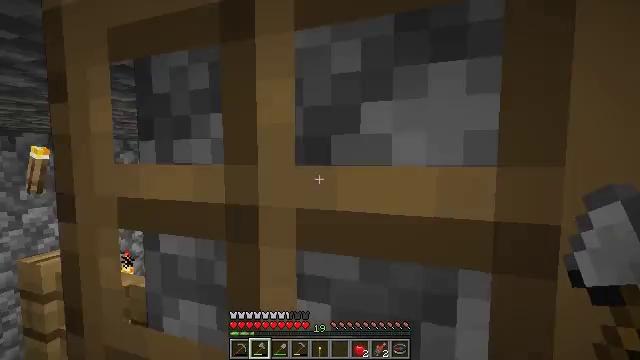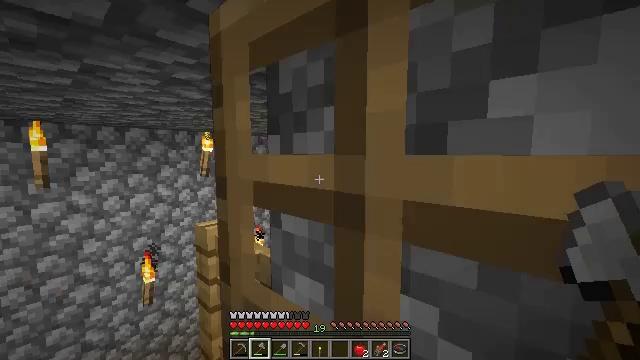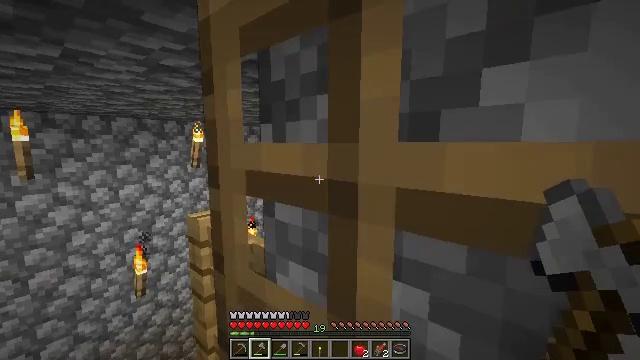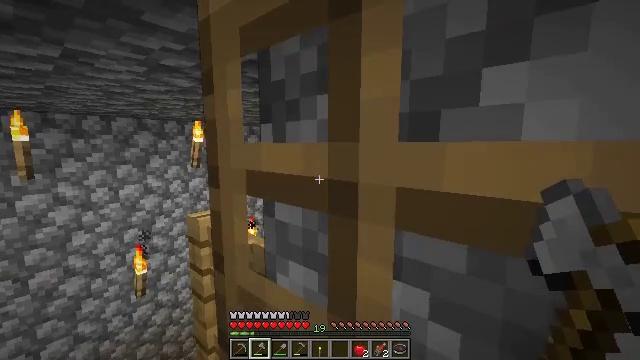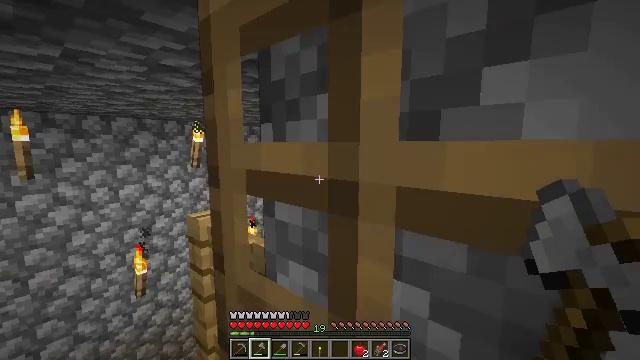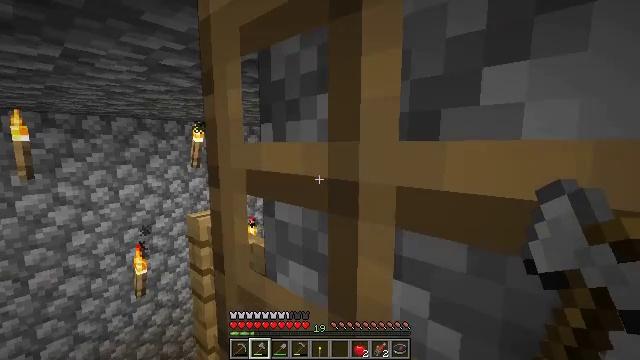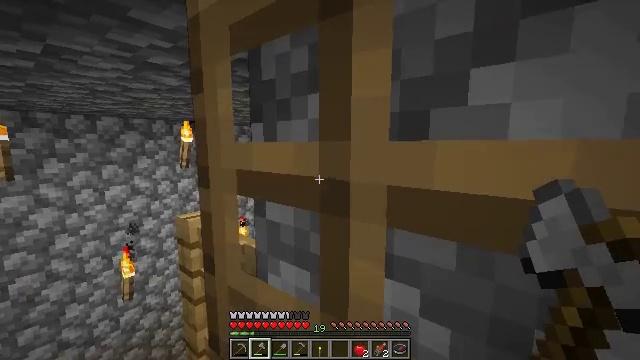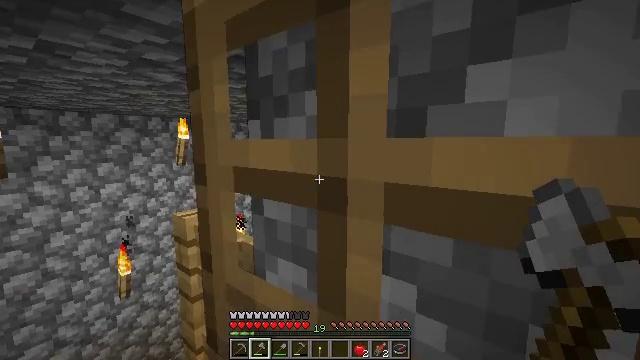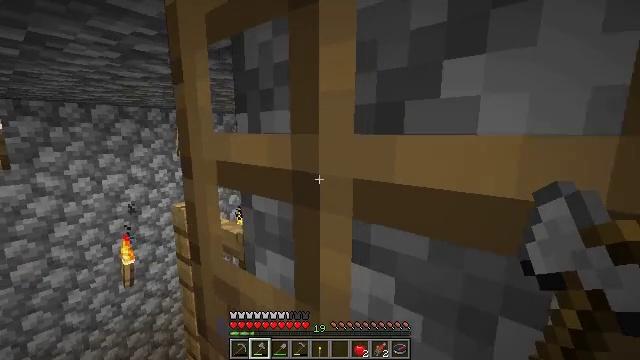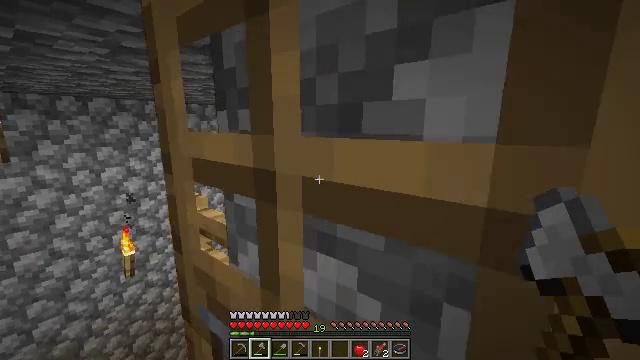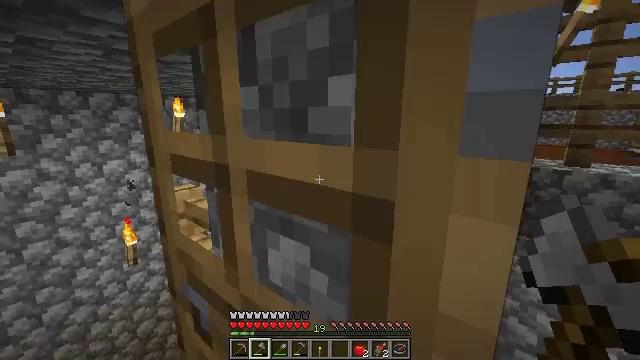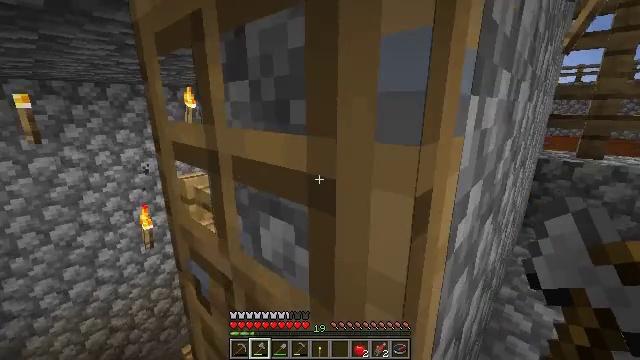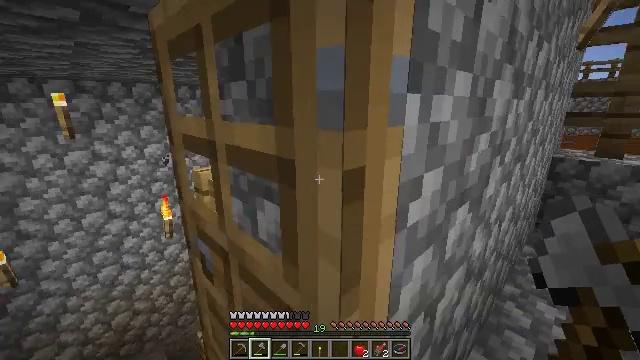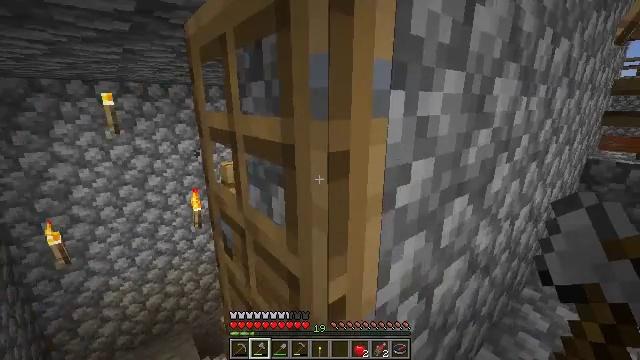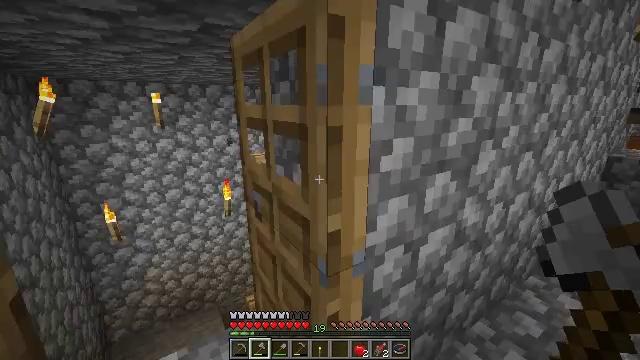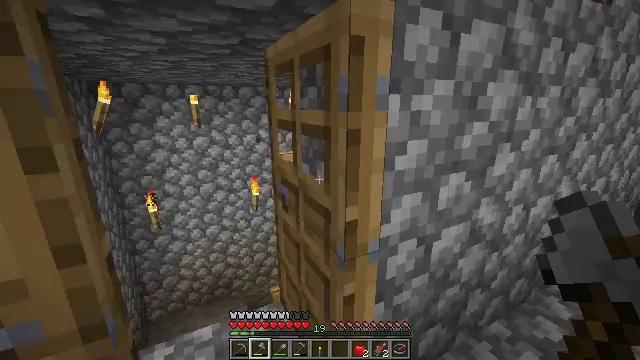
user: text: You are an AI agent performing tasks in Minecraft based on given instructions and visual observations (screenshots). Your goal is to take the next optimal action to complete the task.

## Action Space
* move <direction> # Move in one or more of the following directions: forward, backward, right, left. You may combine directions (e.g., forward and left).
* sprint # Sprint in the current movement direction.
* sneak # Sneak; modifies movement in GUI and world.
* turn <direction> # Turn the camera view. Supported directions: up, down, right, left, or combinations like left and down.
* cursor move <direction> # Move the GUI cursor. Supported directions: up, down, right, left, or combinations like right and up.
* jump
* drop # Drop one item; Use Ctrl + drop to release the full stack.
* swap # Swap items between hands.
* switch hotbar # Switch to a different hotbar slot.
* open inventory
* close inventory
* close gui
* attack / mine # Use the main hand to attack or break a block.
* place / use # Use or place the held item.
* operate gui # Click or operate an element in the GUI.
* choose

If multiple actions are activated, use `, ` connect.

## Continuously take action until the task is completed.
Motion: motion action
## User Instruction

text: Harvest wheat from the field.
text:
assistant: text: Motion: turn left and down
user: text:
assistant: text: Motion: turn right and down
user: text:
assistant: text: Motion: no_op
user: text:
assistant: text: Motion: no_op
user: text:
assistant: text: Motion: no_op
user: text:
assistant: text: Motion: turn right
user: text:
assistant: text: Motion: no_op
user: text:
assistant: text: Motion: move right, turn down
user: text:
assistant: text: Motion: move right, turn down
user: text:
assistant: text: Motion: move right, turn down
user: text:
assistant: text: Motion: move right, turn left and down
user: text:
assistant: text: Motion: move back and move right, turn left
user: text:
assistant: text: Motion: move back, turn left
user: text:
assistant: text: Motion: move back, turn left
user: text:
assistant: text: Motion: move back, turn left
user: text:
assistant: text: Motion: turn left
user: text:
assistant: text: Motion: turn left
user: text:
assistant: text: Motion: turn left
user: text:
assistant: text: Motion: no_op
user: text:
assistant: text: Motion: no_op
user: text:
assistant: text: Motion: no_op
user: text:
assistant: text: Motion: turn right
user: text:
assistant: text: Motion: turn right
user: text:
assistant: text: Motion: turn right
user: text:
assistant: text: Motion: turn right
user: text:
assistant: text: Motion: no_op
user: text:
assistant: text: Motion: no_op
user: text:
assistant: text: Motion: no_op
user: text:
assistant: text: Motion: no_op
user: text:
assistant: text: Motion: no_op